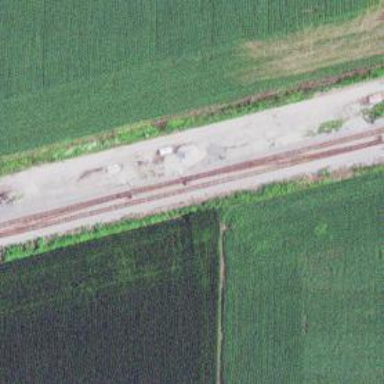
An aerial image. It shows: Railroad crossover.